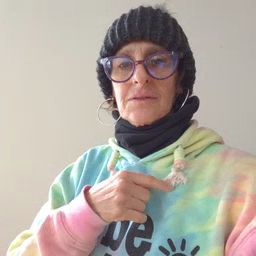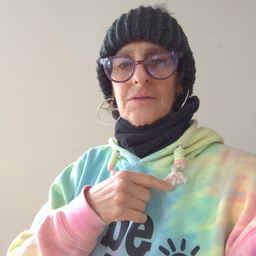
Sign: chin